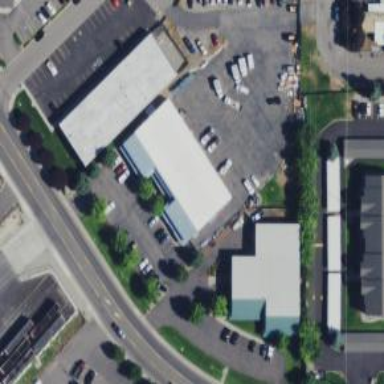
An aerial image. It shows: Commercial building.